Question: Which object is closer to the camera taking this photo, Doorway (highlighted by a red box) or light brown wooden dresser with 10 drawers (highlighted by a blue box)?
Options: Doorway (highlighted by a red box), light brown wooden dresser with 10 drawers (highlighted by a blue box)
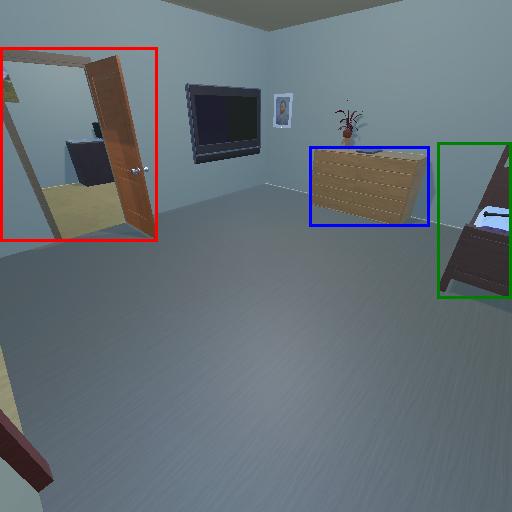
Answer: Doorway (highlighted by a red box)